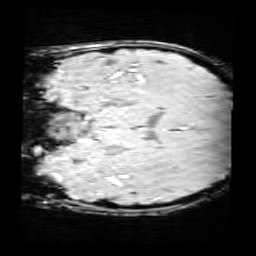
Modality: SWI
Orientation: coronal
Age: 11
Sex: male
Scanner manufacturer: siemens
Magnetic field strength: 3 T
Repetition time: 0.027 s
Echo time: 0.02 s